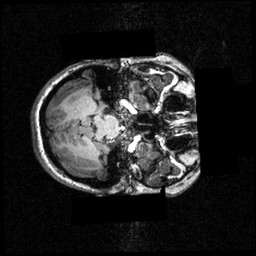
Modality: T1w
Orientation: axial
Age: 21
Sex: female
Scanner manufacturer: siemens
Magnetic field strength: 3.951 T
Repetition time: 1.5 s
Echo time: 0.00335 s